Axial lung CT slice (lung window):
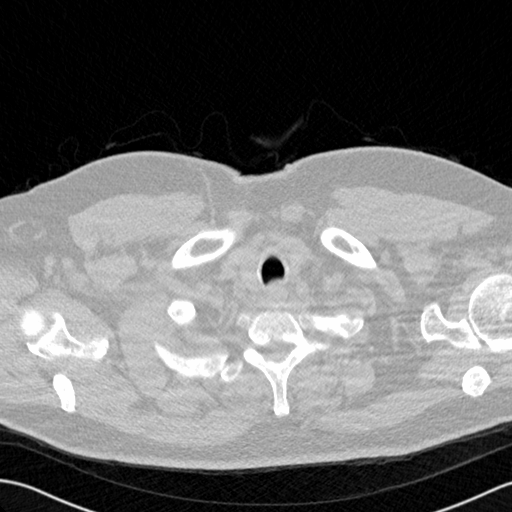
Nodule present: no